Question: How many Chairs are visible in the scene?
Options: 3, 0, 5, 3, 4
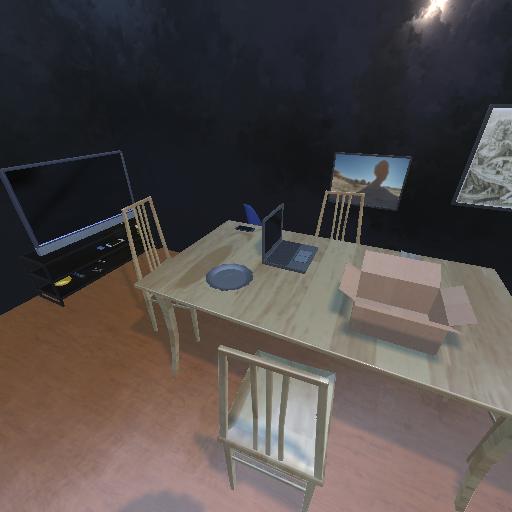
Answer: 3